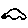
Label: car